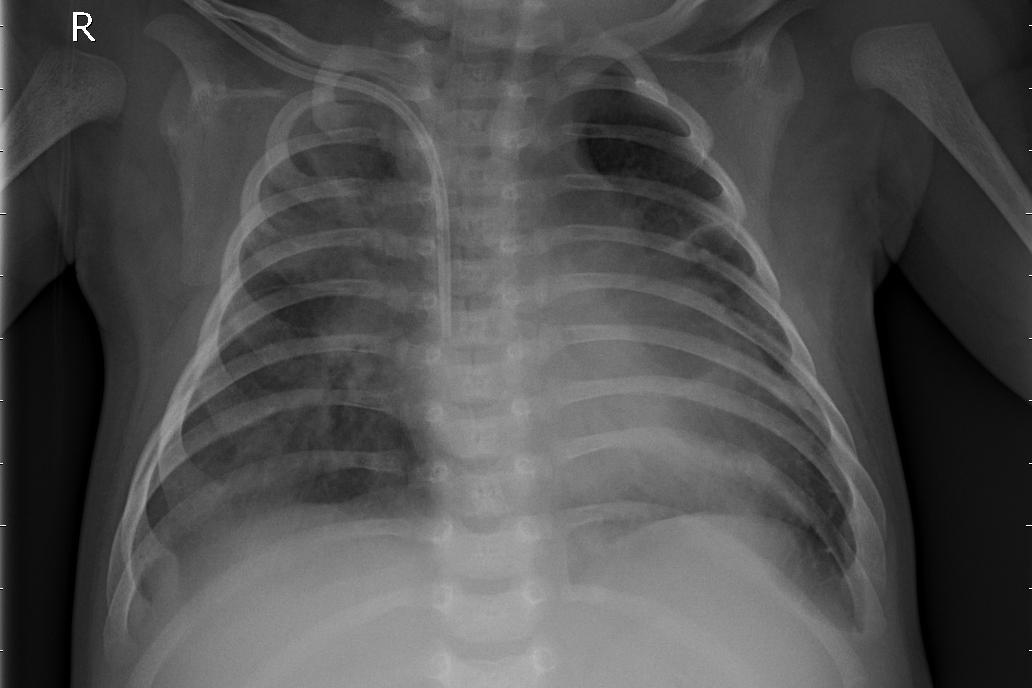
Diagnosis: PNEUMONIA